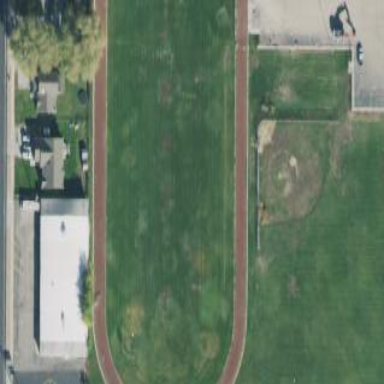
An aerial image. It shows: Track located within leisure land area.